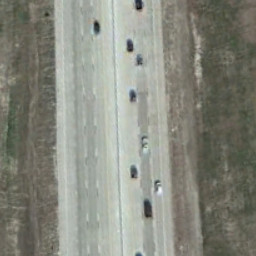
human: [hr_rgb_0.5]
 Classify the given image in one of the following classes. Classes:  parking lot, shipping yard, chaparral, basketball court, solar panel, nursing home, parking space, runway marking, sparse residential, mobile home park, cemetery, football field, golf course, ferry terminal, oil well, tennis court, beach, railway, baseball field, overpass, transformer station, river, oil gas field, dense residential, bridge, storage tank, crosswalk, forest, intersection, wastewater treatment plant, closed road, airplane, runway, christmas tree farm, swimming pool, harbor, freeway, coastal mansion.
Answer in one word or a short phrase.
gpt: freeway